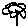
Label: flower